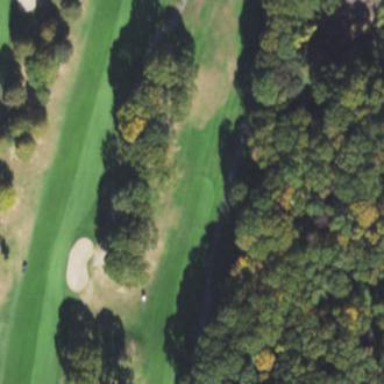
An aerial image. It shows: Golf fairway surrounded by grass.